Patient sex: F
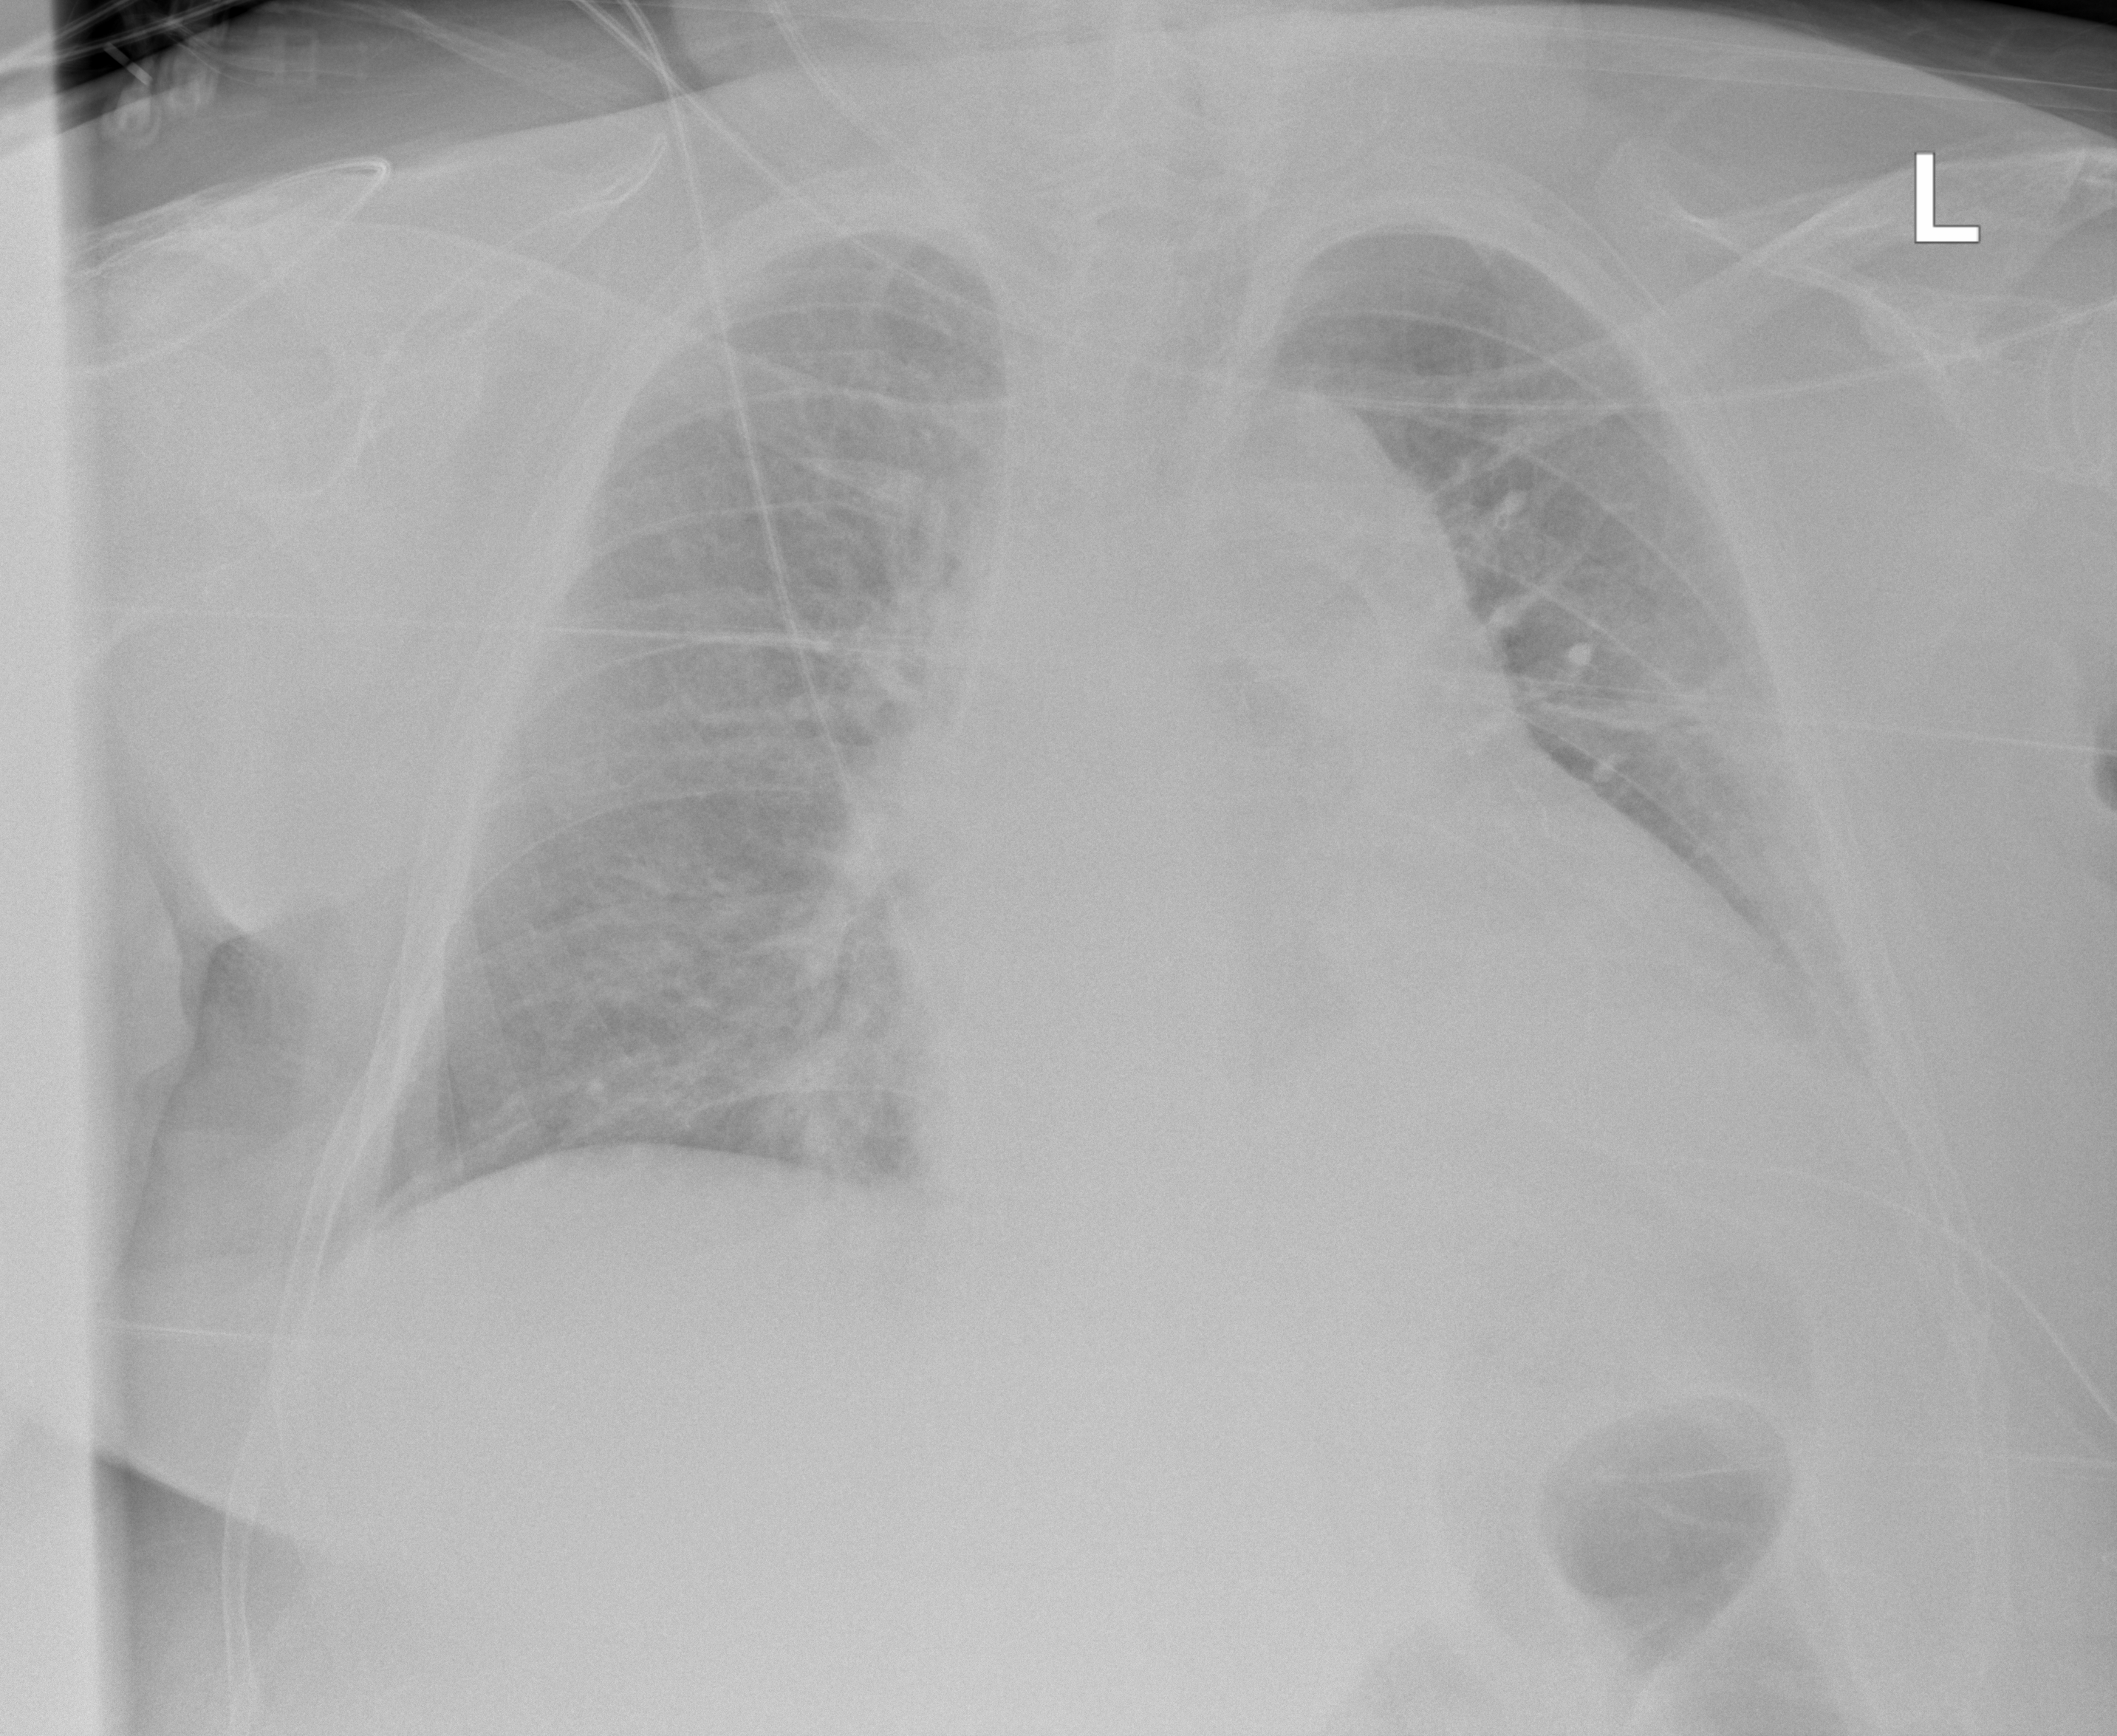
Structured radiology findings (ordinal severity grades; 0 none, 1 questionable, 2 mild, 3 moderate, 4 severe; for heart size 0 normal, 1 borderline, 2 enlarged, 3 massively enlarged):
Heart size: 2
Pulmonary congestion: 2
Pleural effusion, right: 0
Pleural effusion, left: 2
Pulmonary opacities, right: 2
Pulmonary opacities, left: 2
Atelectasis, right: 2
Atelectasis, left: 2